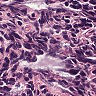
Metastatic tissue present: no